Question: I have the following HTML code for a check box:
'''
<td class="myClass">
select<br><input type="checkbox" id="one" name="delete" value="one">
</td>
'''
Its output is as below:

but I want the checkbox to be displayed exactly below the label, like so:
'''
select
[]
'''
How can I do that?
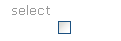
Answer: Just add style 'text-align:center;' and 'display:block;' to the container.
(maybe you know it) If the container of the label and checkbox wll be '<label>', the input share click event with the container. For examle:
'''
<table>
<tr>
<td class="myClass">
<label>
Click me, to change Checkbox value !<br>
<input type="checkbox" id="one" name="delete" value="one" align="">
</label>
</td>
</tr>
</table>
'''
check it out <URL>